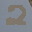
Label: 2